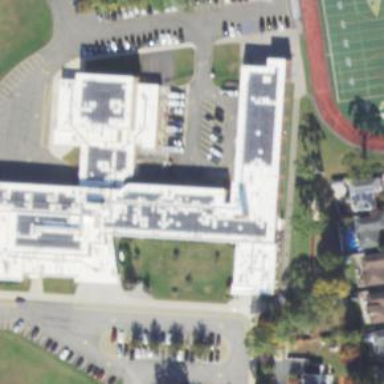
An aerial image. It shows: School.